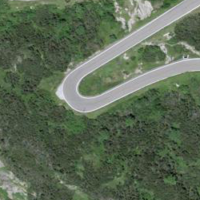
EUNIS habitat code: 32
Species observed at this site:
Pinus mugo
Prunella modularis